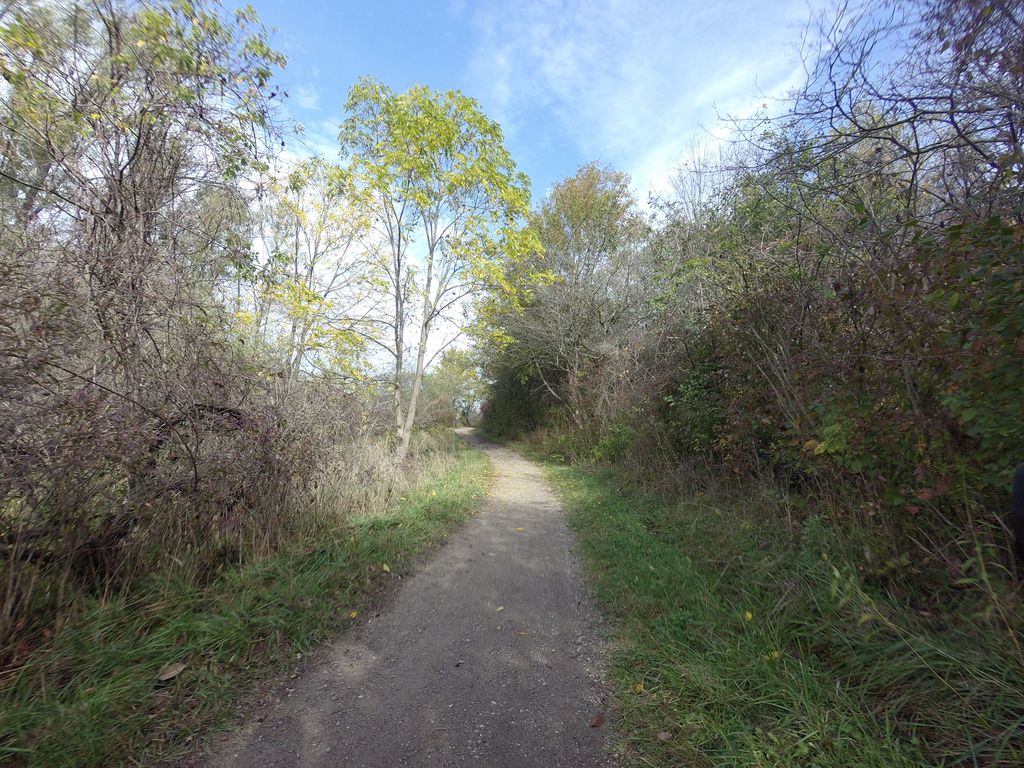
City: hamilton